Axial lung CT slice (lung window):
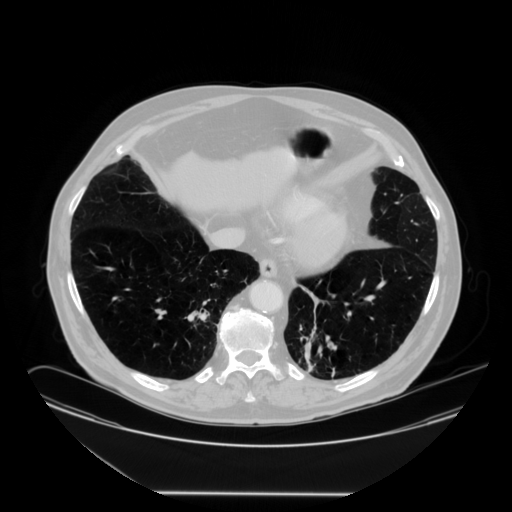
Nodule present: no